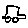
Label: car